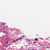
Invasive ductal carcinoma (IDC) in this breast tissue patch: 0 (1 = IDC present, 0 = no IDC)